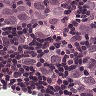
Metastatic tissue present: yes